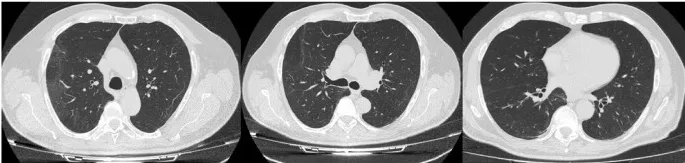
49 of illness.
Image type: radiology (ct)